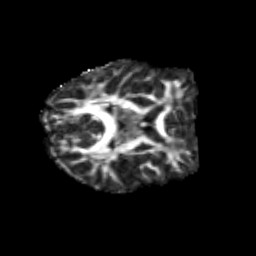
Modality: FA
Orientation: axial
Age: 20
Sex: female
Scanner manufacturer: siemens
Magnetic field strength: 3 T
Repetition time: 3.5 s
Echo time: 0.125 s